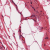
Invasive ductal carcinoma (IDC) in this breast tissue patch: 0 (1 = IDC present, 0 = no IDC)